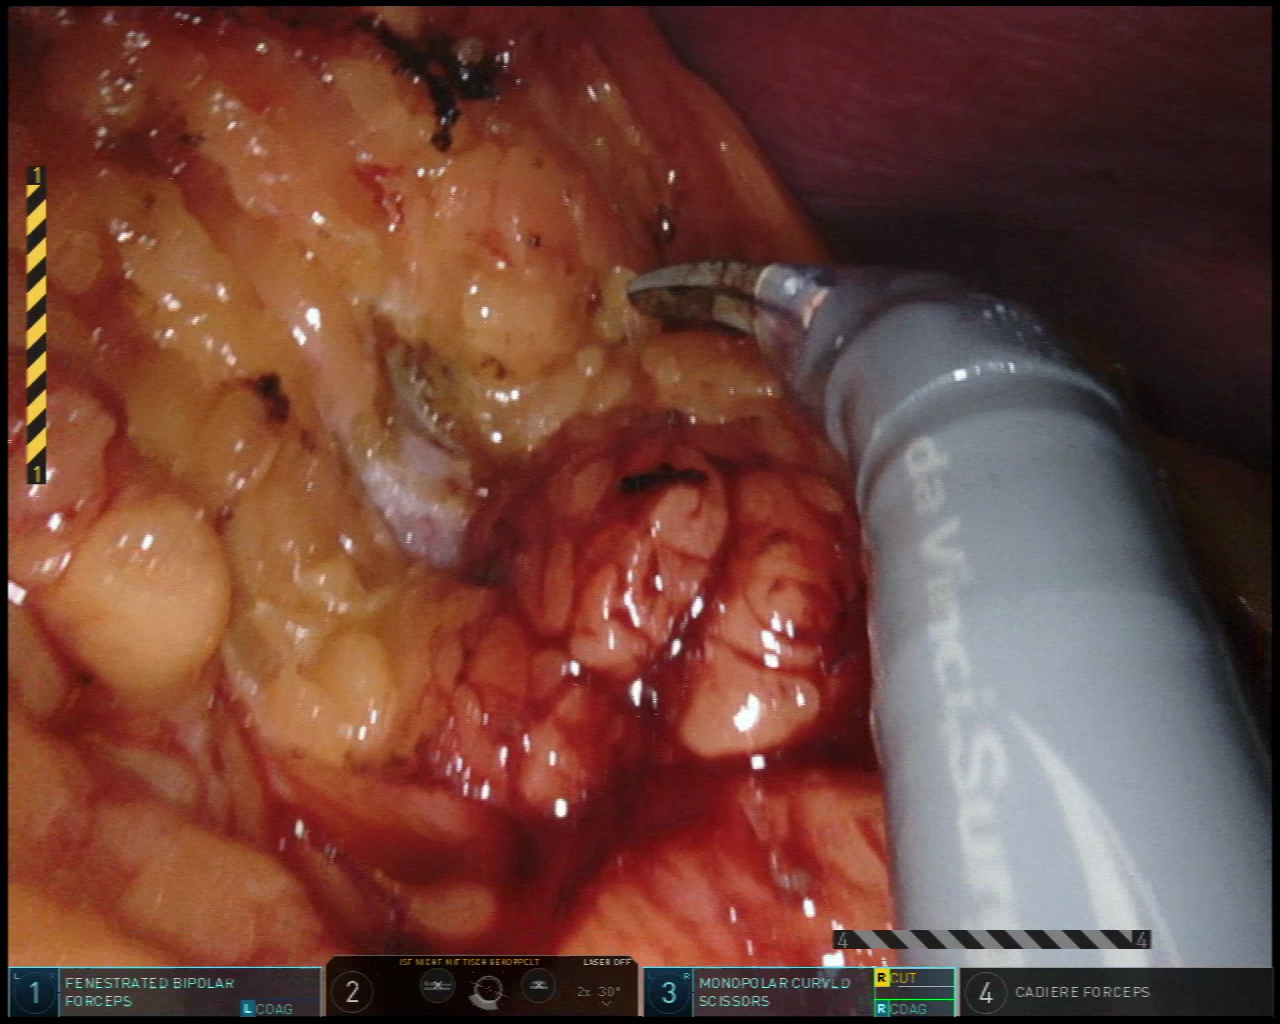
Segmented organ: stomach
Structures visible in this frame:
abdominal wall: yes
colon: no
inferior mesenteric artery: no
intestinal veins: no
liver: no
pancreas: no
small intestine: no
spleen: no
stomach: yes
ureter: no
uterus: no
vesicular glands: no